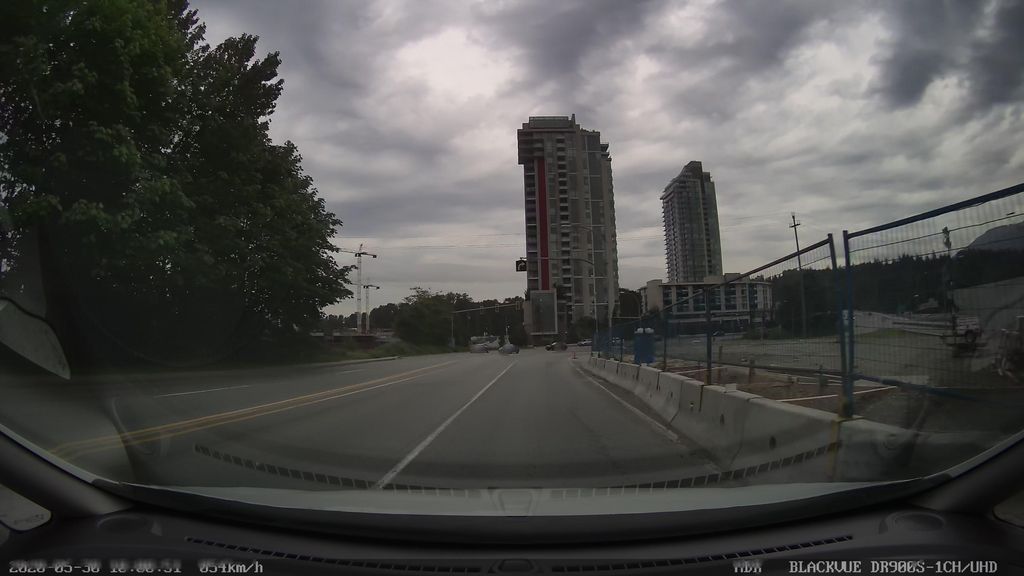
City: vancouver